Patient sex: M
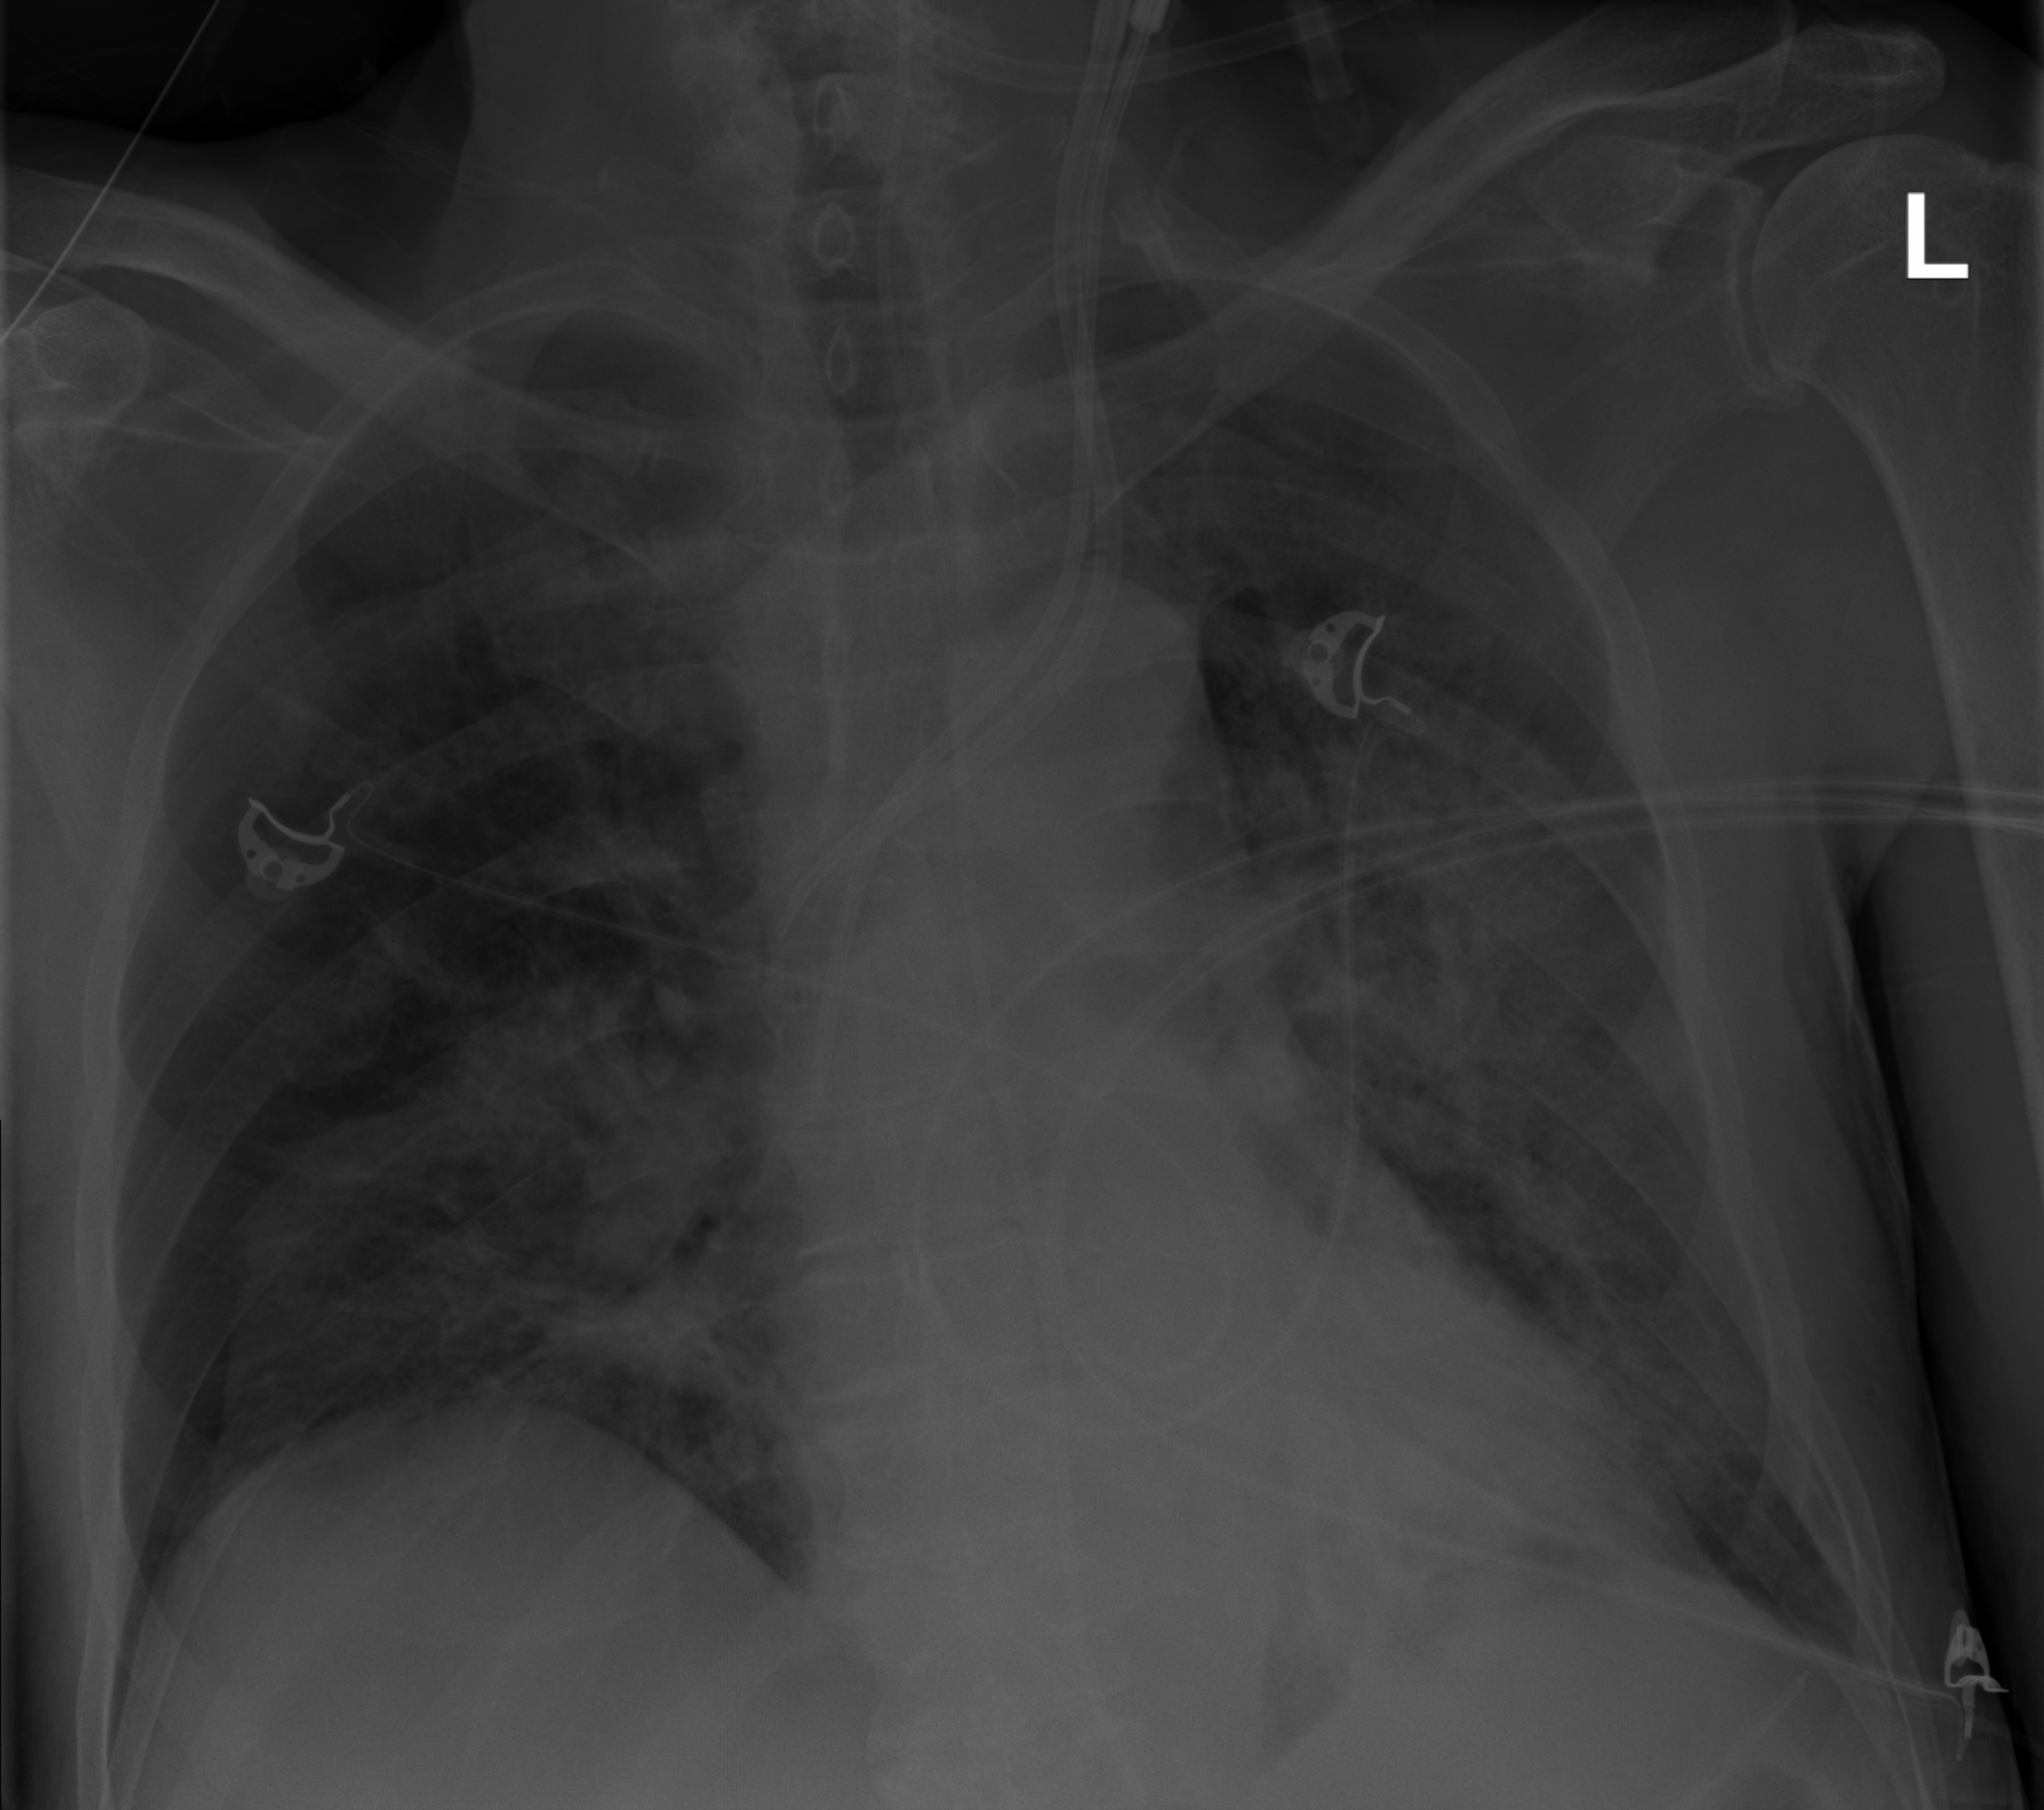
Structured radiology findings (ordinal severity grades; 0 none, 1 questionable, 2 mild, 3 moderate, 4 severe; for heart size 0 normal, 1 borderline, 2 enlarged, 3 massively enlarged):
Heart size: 0
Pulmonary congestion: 0
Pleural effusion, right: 0
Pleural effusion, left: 1
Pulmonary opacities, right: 3
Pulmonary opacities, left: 3
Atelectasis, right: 0
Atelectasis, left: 0